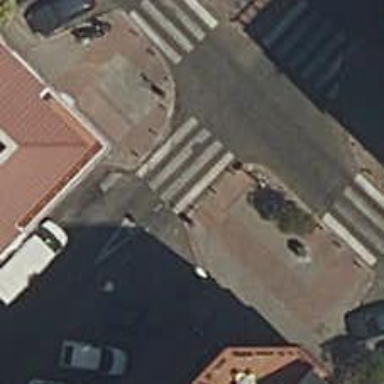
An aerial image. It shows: Zebra crossing on the road.